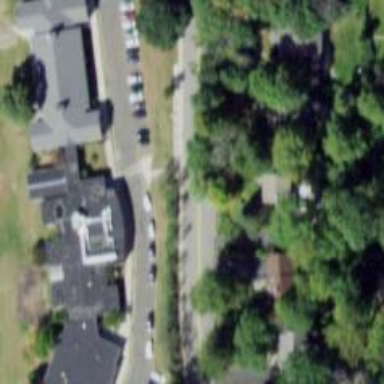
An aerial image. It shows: School.